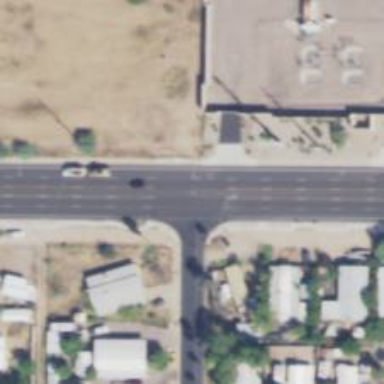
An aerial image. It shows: Secondary road with asphalt surface and sidewalk on the left.